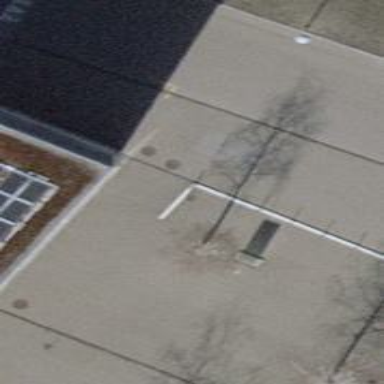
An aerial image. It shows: Bollard.